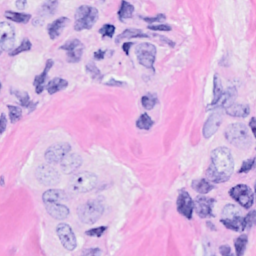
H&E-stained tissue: Breast